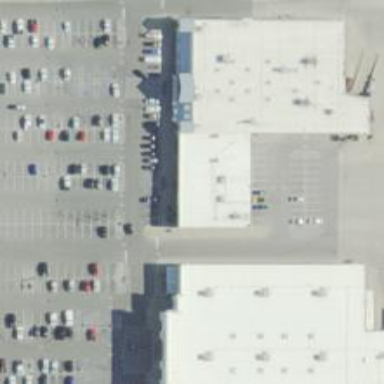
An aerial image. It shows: Parking space is available.